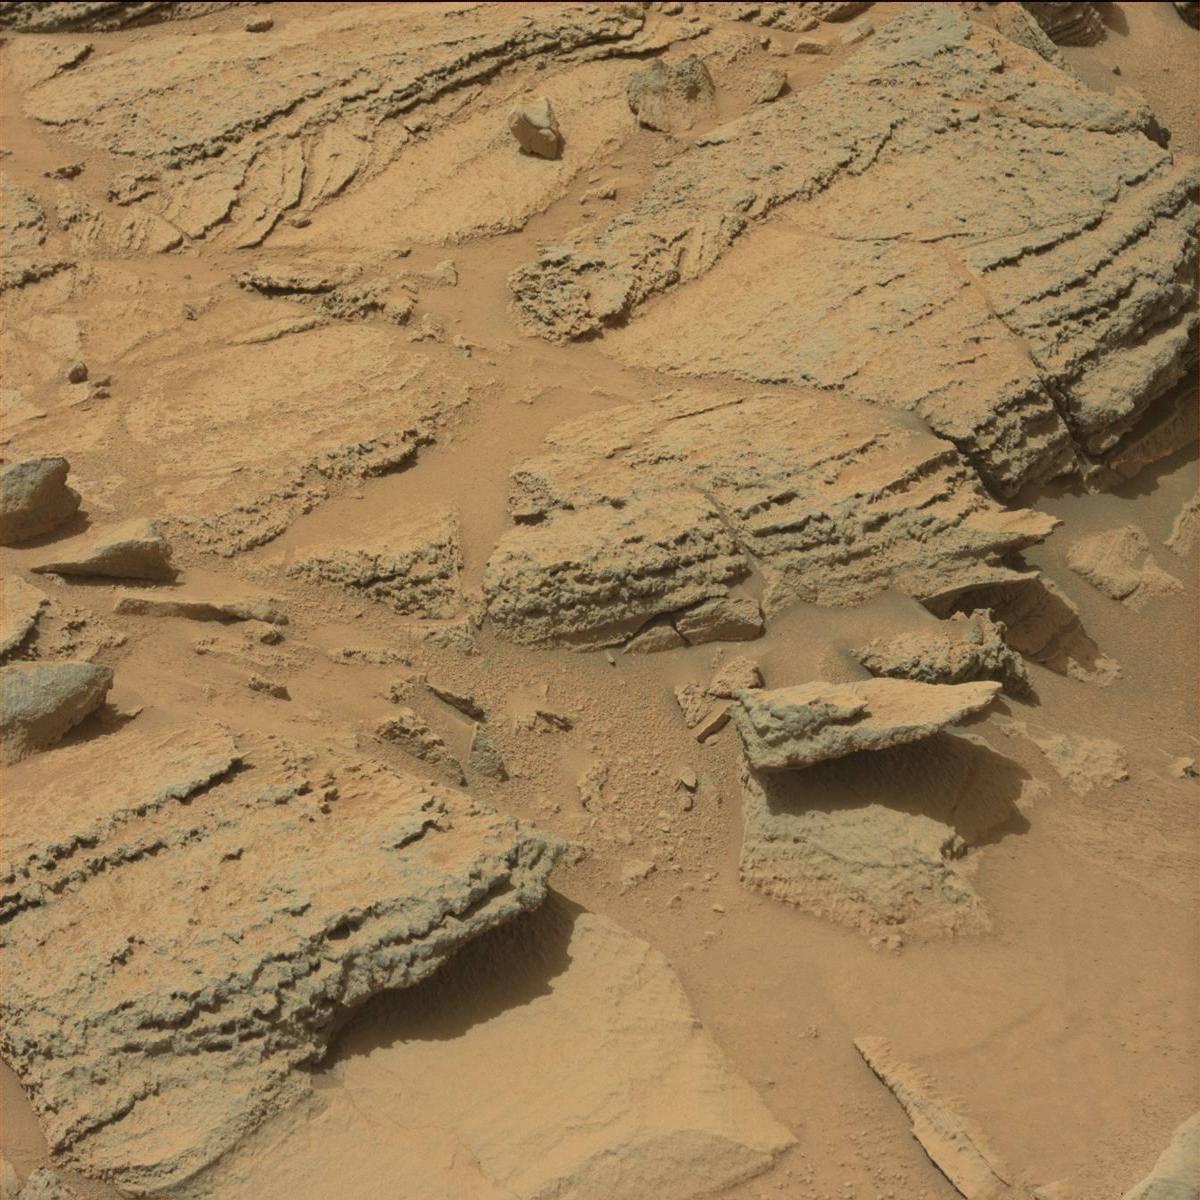
Terrain classes present: Bedrock, Rock, Sand / Soil